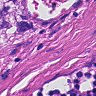
Metastatic tissue present: yes